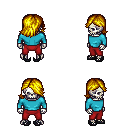
a pixel art fantasy rpg character, male body template, skeleton, teal long-sleeve shirt, red pants, blonde swoop hairstyle, ghillies, four views (front, back, left, right), 2x2 character sprite sheet, small pixel art, hard edges, no anti-aliasing